Question: Count the number of objects in the diagram.
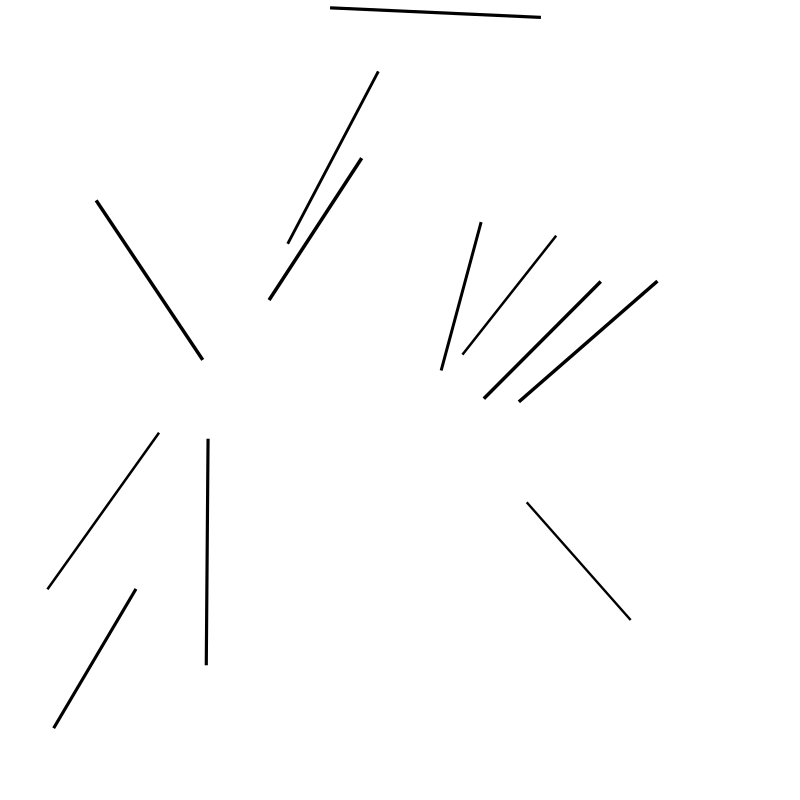
Answer: 12